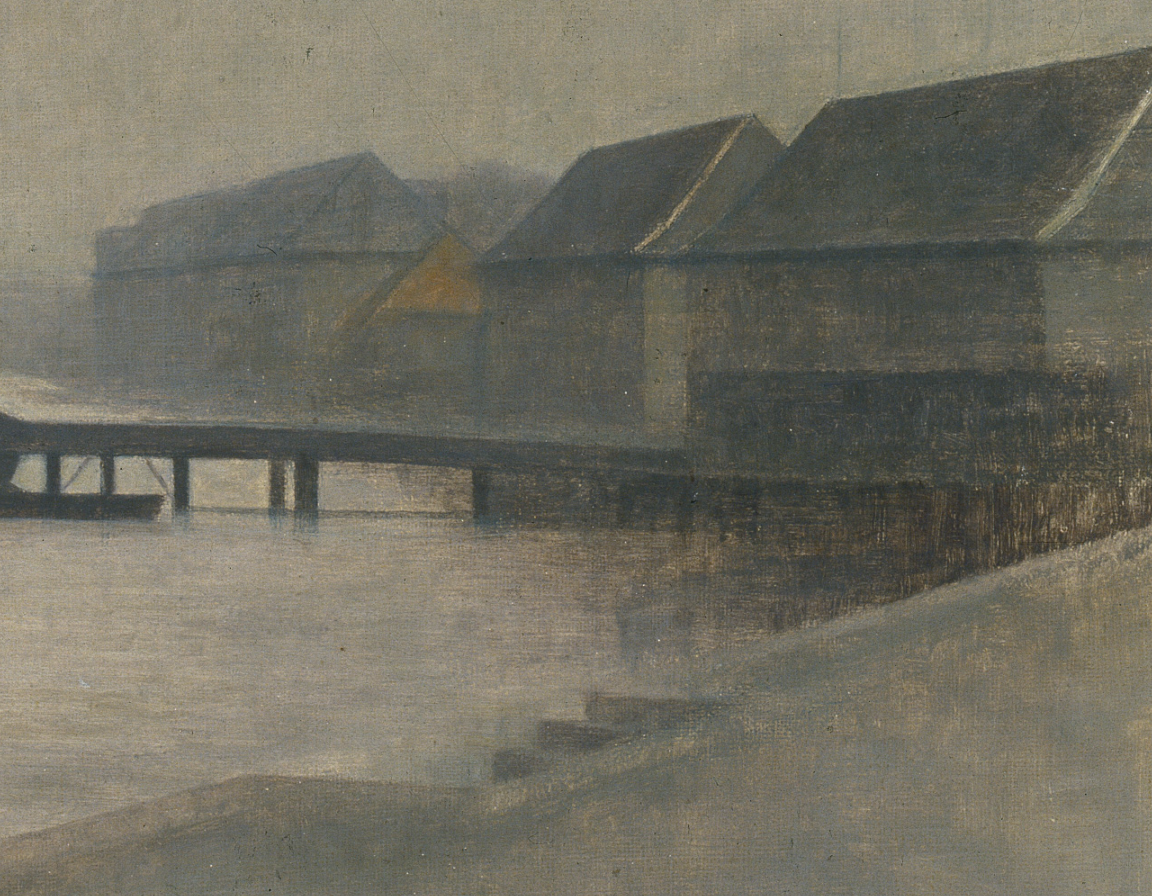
landscape painting, wide, overcast daylight, jetty and dark harbour warehouses across grey water quayside in foreground pale grey overcast sky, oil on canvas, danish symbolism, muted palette